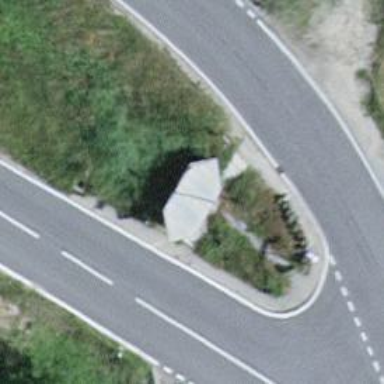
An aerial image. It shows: Road with steps.